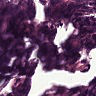
Metastatic tissue present: no